Question: I have an RGB image which I want to convert into grayscale, and flatten the image into a vector. So I wrote the following code :
'''
import cv2
import numpy as np
path="F:\TestProject\DatasetFINAL\Subject01\A_01_+10.Jpg"
img=cv2.imread(path)
imgGray=cv2.cvtColor(img, cv2.COLOR_RGB2GRAY)
flatImg=imgGray.flatten()
'''
But when I write 'print(flatImg)' I get :
'[0 0 0 ... 0 0 0]'
Am I missing something? I also used 'ravel()' but still I get the same issue. This should have been quite straightforward.
Please help.
Edit :
Here is the image:

The reason I didn't include it earlier is that when I printed 'imgGray' the values weren't all zero.
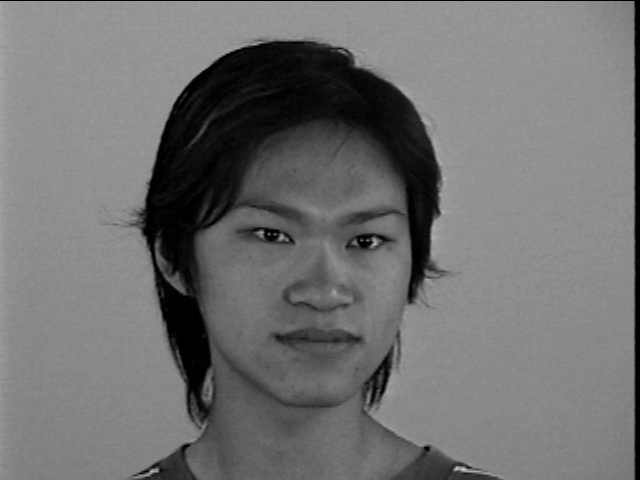
Answer: your code is fully working. Try to check if the path to your image is correct.
Also, instead of converting RGB image to grayscale image you can read an image in grayscale mode:
'''
import cv2
import numpy as np
path="F:\TestProject\DatasetFINAL\Subject01\A_01_+10.Jpg"
imgGray=cv2.imread(path,cv2.IMREAD_GRAYSCALE)
flatImg=imgGray.flatten()
print(flatImg)
'''